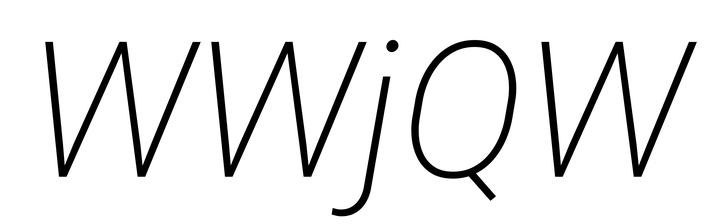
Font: Roboto-Italic_ExtraLight_Italic